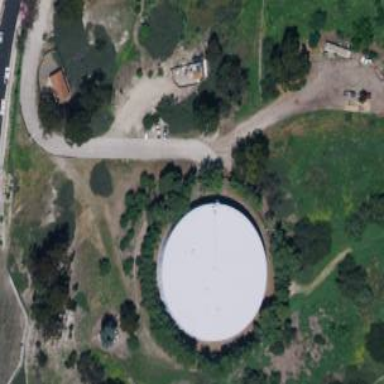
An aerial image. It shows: Building with water storage tank.